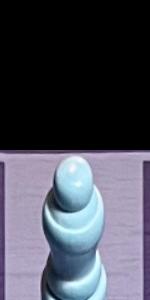
Label: Empty